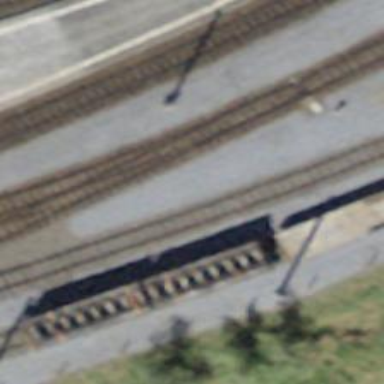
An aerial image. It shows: Railway switch.